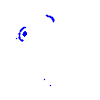
Particle: electron